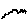
Label: zigzag